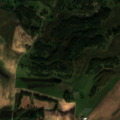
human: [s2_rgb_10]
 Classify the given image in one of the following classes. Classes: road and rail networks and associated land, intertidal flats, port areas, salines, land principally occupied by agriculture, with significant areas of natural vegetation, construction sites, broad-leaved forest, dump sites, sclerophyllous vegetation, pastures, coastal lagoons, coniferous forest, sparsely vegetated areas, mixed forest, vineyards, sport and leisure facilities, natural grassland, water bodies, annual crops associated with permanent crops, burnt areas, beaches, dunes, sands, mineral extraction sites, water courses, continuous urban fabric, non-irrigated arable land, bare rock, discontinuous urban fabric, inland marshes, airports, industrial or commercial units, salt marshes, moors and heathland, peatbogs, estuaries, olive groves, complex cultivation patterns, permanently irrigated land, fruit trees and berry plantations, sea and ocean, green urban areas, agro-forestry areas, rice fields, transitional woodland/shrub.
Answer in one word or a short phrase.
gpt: non-irrigated arable land, mixed forest, transitional woodland/shrub